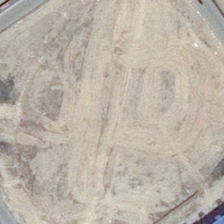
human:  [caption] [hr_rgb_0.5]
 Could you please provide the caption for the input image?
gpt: a lot of broken stone and waste are in the bareland .

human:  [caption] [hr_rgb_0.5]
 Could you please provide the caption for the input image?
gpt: roads are near a piece of khaki bareland .

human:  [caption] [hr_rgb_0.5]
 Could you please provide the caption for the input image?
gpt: the bareland is on the side of the land .

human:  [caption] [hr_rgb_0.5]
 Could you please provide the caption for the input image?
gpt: roads are near a piece of khaki bareland .

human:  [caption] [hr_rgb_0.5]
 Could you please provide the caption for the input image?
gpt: a lot of broken stone and waste are in the bareland .